Interaction volume radius: 5 \u00c5
Interaction volume height: 10 \u00c5
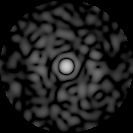
Disorder parameter: 0.8518